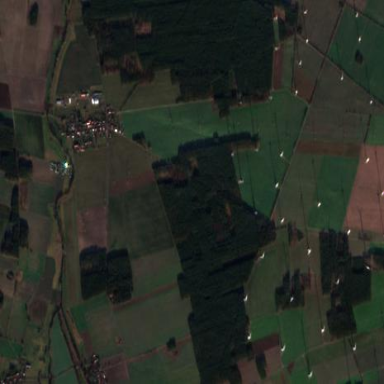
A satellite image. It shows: Picturesque farmland scene.